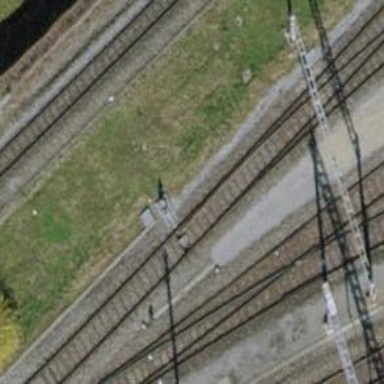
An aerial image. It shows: Railway switch.